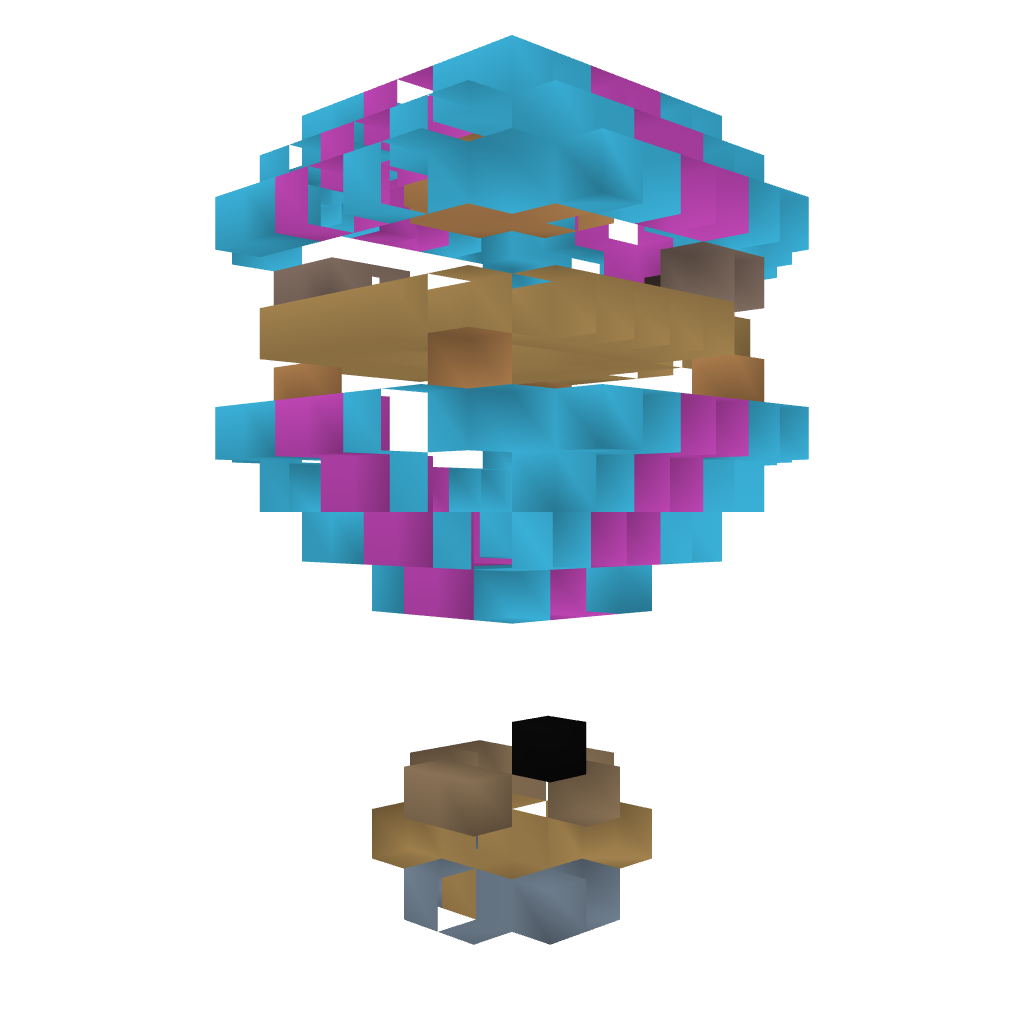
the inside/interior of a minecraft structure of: Hot air balloon